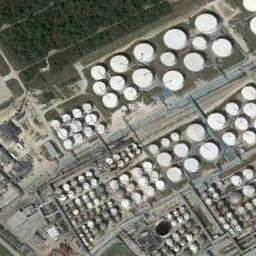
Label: storage_tank